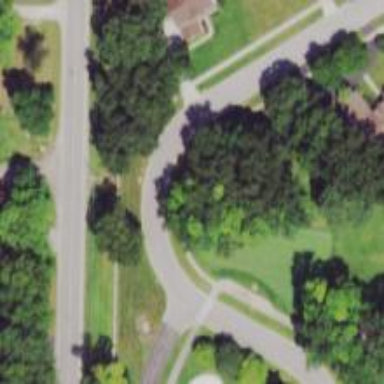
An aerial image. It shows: Path used for both walking and golf.